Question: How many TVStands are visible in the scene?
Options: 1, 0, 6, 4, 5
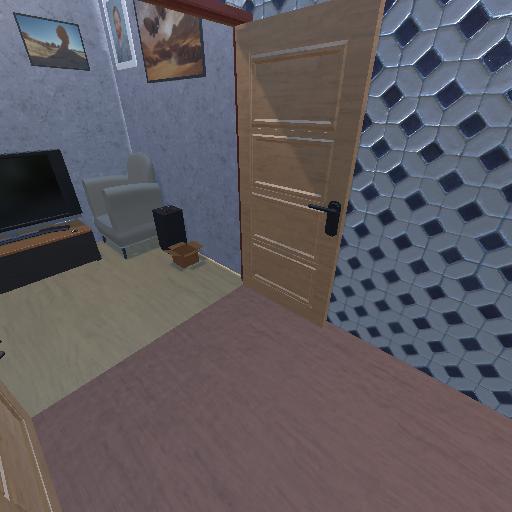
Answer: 1